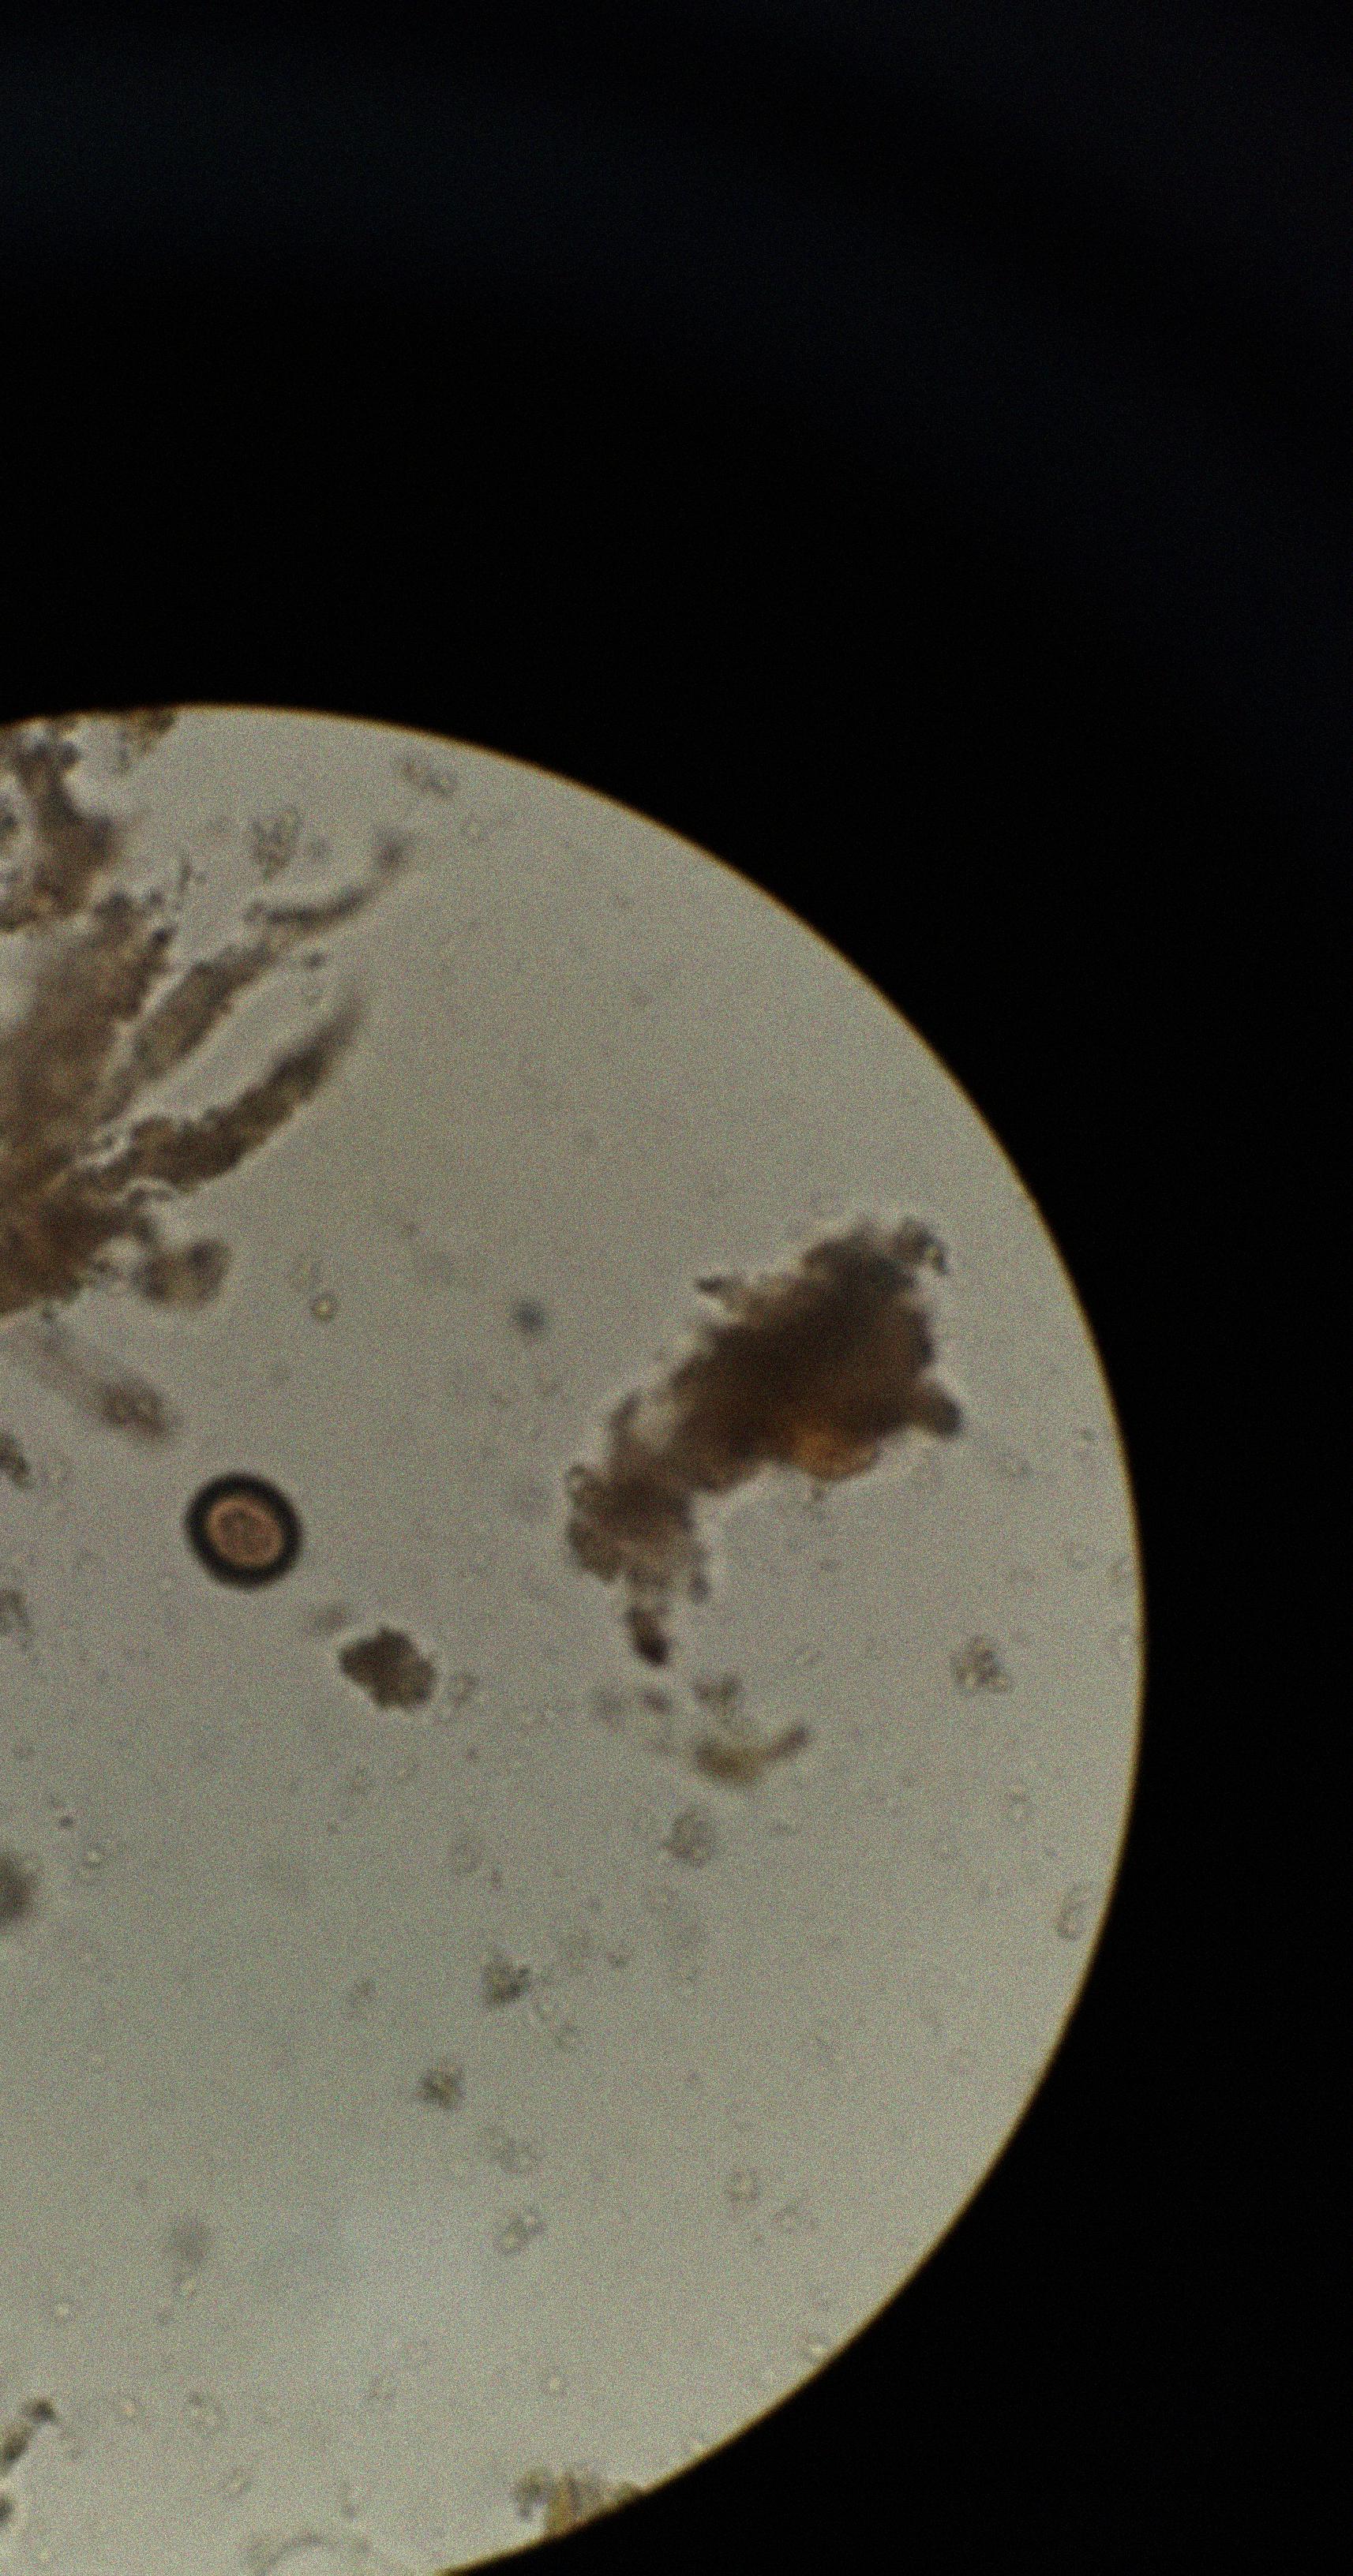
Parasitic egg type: Taenia spp. egg